Question: Below is a toy model of my current problem. I have a background with a shape of wide gaussian and a sharp signal peak that is slighly off-centered from the background mean.
I want to extract the properties of the sharp peak (i.e. width, peak loc, and etc). Here is a link to the plot with failed fits to the peak:
.
For initial guess of the parameters, weirdly, when a value much larger than the actual standard deviation of the distribution is used, the fit performs better...something is wrong, but can't figure out. I would appreciate for any tips on fitting peaks with backgrounds.
Below is what I tried.
'''
#Fake Data
data = np.random.normal(loc=3.25, scale=0.01, size=15000)
data2 = np.random.normal(loc=3.0, scale=0.3, size=25000)
#Bins
bins = np.arange(0, 6.1, 0.1)
#Hitogram with its defined bins
data_entries_1, bins = np.histogram(data, bins=bins)
data_entries_2, bins = np.histogram(data2, bins=bins)
#Add two generated histograms - Final y data
data_entries = data_entries_1 + data_entries_2
#Cetner of each bins - Final x data
bin_centers = np.array([0.5*(bins[i] + bins[i+1]) for i in range(len(bins)-1)])
#fit func 1
def fit_func1(x, A, mu, sigma):
#Define functions here
first_func = A*np.exp(-1.0*(x - mu)**2 / (2*sigma**2))
return first_func
#fit func 2
def fit_func2(x, B, mu2, sigma2):
#Define functions here
second_func = B*np.exp(-1.0*(x - mu2)**2 / (2*sigma2**2))
return second_func
#total fit function
def fit_func(x, A, mu, sigma, B, mu2, sigma2):
#Define functions here
first_func = A*np.exp(-1.0*(x - mu)**2 / (2*sigma**2))
second_func = B*np.exp(-1.0*(x - mu2)**2 / (2*sigma2**2))
final_func = first_func + second_func
return final_func
#Fit it
popt1, pconv1 = curve_fit(fit_func1, xdata=bin_centers, ydata=data_entries_1, p0=[20000, 3.25, 1.])
popt2, pconv2 = curve_fit(fit_func2, xdata=bin_centers, ydata=data_entries_2, p0=[2000, 3.0, 0.3])
popt, pconv = curve_fit(fit_func, xdata=bin_centers, ydata=data_entries, p0=[20000, 3.25, 1., 2000, 3.0, 0.3])
# Generate enough x values to make the curves look smooth.
xspace = np.linspace(0, 6, 100)
# Plot the histogram and the fitted function.
plt.step(bin_centers, data_entries, label=r'Histogram entries')
plt.plot(xspace, fit_func1(xspace, *popt1), label='Fitted function1')
plt.plot(xspace, fit_func2(xspace, *popt2), label='Fitted function2')
plt.plot(xspace, fit_func(xspace, *popt), label='Fitted function', linestyle="--")
plt.xlim(1, 5)
plt.legend()
plt.show()
'''
Following the suggestions from the selected answer, bin width is reduced to be smaller than the sigma of the actual peak to be fitted. Also, to reduce the # of free parameters to fit, mu of the fitting gaussian function is fixed to a constant (actual mean of the distribution).
'''
#Generate Fake Data
data = np.random.normal(loc=3.25, scale=0.04, size=15000)
data2 = np.random.normal(loc=3.0, scale=0.3, size=25000)
#Bins
bins = np.arange(0, 6.1, 0.02)
#Compute mean to use as contraints when fitting
mids = np.array([0.5*(bins[i] + bins[i+1]) for i in range(len(bins)-1)])
mean_1 = np.average(mids, weights=data_entries_1)
mean_2 = np.average(mids, weights=data_entries_2)
#fit func 1
def fit_func1(x, A, sigma):
#Define functions here
first_func = A*np.exp(-1.0*(x - mean_1)**2 / (2*sigma**2))
return first_func
#fit func 2
def fit_func2(x, B, sigma2):
#Define functions here
second_func = B*np.exp(-1.0*(x - mean_2)**2 / (2*sigma2**2))
return second_func
#total fit function
def fit_func(x, A, sigma, B, sigma2):
#Define functions here
first_func = A*np.exp(-1.0*(x - mean_1)**2 / (2*sigma**2))
second_func = B*np.exp(-1.0*(x - mean_2)**2 / (2*sigma2**2))
final_func = first_func + second_func
return final_func
'''
<URL>
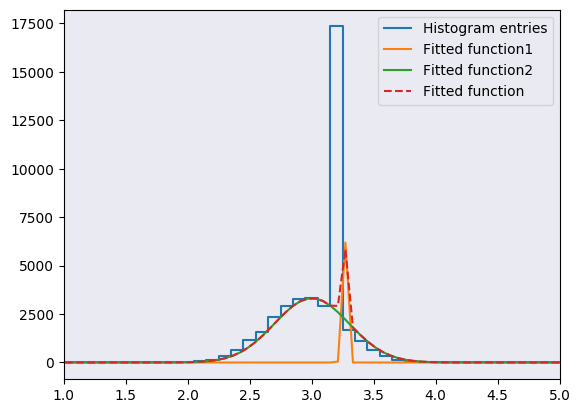
Answer: There are several problems.
1. the plt.step function does not do what you think it does. It takes the edges of the bins, not the centers of the bin.
2. The rarrow peak is a normal distribution with a sigma much smaller than the bin width. Essentially, you try to fit a three-parameter function (A, mu, sigma) on a single (x, y) value; this is bound to fail. The outcome of this fit is not reproducible on my system; rerunning the same code will sometimes even generate an error depending on the random generator output.
See below for an illustration of these points.
<URL>
'''
def normal(x, sigma):
a = 0.5/sigma**2
return np.sqrt(a/np.pi) * np.exp(-a*x**2)
def truefunc(x):
return 1500*normal(x-3.25, 0.01) + 2500*normal(x-3.0, 0.3)
plt.close('all')
xspace = np.linspace(3, 3.5, 200)
plt.plot(bin_centers, data_entries, 'ko', label=r'Histogram entries')
plt.plot(xspace, truefunc(xspace), label='True distribution')
plt.plot(xspace, fit_func1(xspace, *popt1), label='Fitted function1')
plt.plot(xspace, fit_func2(xspace, *popt2), label='Fitted function2')
plt.plot(xspace, fit_func(xspace, *popt), label='Fitted function', linestyle="--")
plt.xlim(3, 3.5)
plt.legend()
plt.show()
'''
So, you will need to decrease the bin size so that you can actually resolve the width of the narrow peak, or redefine 'fit_func1' to take two parameters: peak height and peak position (mu). Fix sigma to 'bin_width/6'. You'll have to postprocess the fit result to get the area under the peak consistent with the histogram.
If you decrease the bin size, the histogram will be noisy. It's probably a good idea to use the 'sigma' parameter of 'curve_fit'; set it to
'''
np.sqrt(data_entries + 0.25)
'''
This is statistically not completely correct, but it's much better than assuming a fixed error on all histogram entries. (You can play with the 0.25 value; it should be > 0 and < 1).